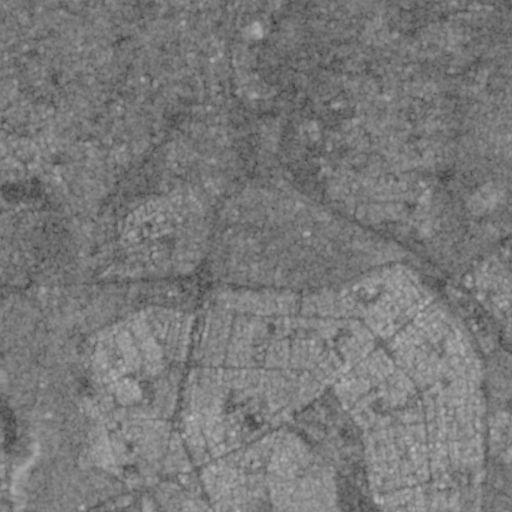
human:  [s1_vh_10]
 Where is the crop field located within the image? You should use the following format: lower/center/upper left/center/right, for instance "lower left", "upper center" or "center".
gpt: The crop field is located in the right of the image.
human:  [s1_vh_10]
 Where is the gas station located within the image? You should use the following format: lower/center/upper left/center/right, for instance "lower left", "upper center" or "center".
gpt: The gas station is located in the upper center of the image.
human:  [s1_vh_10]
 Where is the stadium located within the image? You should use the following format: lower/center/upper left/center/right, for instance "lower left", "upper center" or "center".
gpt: The stadium is located in the lower center of the image.
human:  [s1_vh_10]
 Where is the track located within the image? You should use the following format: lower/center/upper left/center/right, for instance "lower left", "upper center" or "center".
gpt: The track is located in the lower center of the image.
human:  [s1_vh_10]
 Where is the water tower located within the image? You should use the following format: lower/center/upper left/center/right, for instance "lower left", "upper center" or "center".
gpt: The water tower is located in the lower left of the image.
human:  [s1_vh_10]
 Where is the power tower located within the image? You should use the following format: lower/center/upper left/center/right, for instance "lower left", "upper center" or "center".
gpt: There is no power tower in the image.

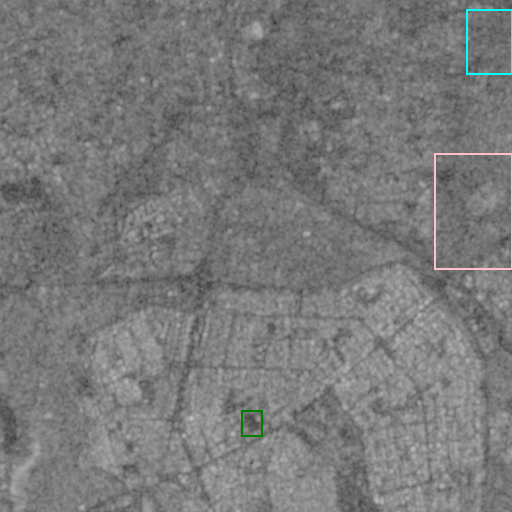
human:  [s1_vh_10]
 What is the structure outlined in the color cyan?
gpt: The structure outlined in cyan is a crop field.
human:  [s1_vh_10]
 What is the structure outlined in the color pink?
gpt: The structure outlined in pink is a park.
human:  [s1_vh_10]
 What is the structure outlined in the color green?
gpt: The structure outlined in green is a stadium.
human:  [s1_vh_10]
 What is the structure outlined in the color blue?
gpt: There is no blue outline.